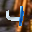
Label: 4